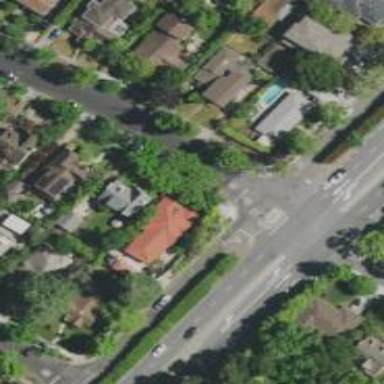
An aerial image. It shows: Residential road with asphalt surface. There is sidewalk on the left side.